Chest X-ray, PA view. Patient: 64 years old, sex F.
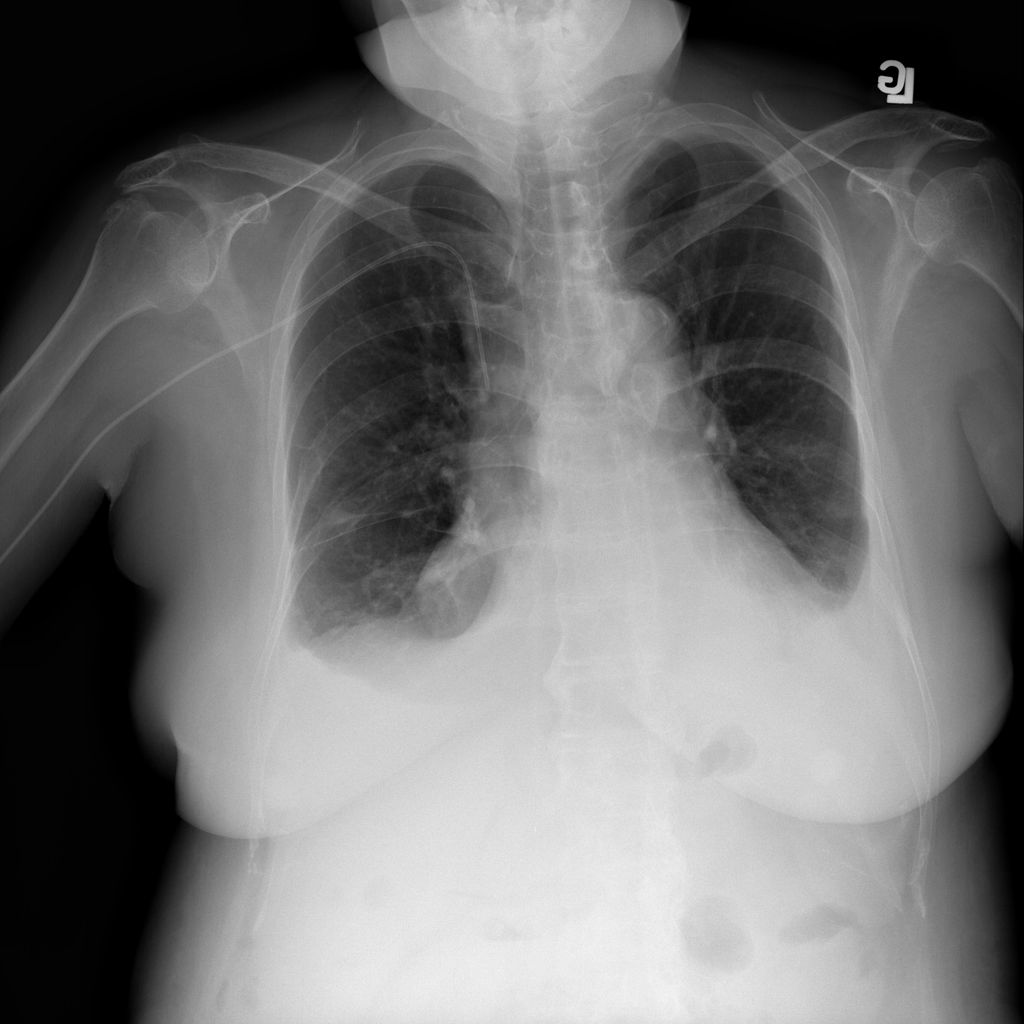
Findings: Effusion